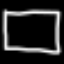
Label: square